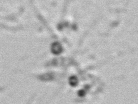
Label: Phaeocystis_debris